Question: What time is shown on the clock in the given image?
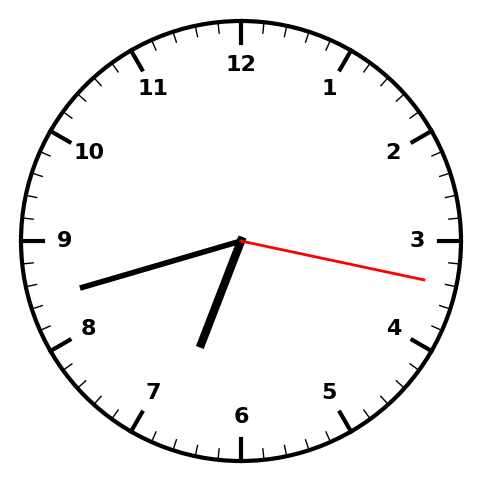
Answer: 06:42:17